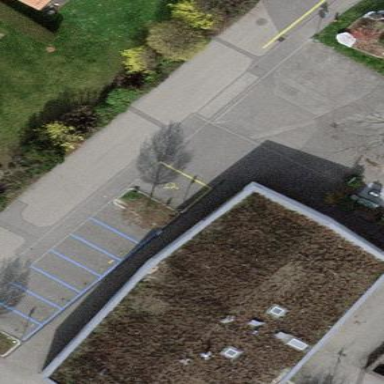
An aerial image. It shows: Parking available on the street side.